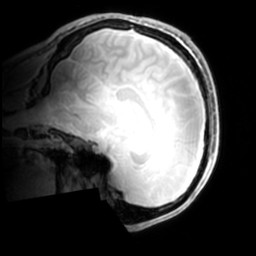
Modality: PDw
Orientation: sagittal
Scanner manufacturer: philips
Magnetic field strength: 7 T
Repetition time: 0.008 s
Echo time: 0.001974 s